Interaction volume radius: 5 \u00c5
Interaction volume height: 15 \u00c5
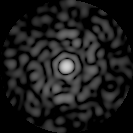
Disorder parameter: 0.8149